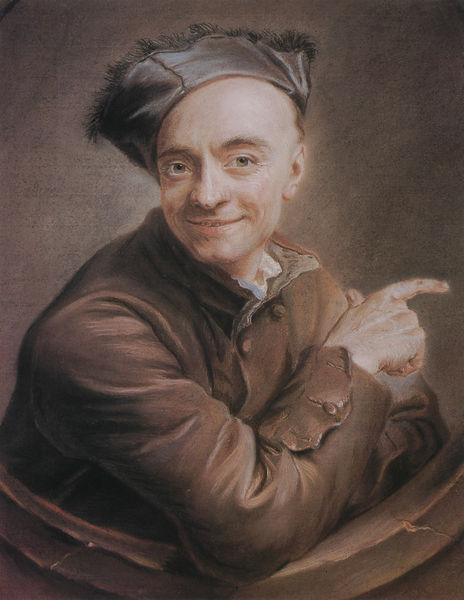
Titel: Autoportrait dit á l'oeil de boeuf, Selbstporträt
Künstler: Maurice Quentin de La Tour
Standort: Genève
Institution: Musée d'Art et d'Histoire
Schlagwörter: blau, dunkel, gemälde, hand, kopf, mann, weiß, grün, braun, ellbogen, finger, grau, hell, hintergrund, hut, licht, mund, nase, ohr, schwarz, stirn, blick, alt, anzug, hemd, jacke, kappe, mütze, wand, arm, augen, barock, falten, federn, gesicht, kragen, pelz, rahmen, ärmel, bild, bildnis, portrait, porträt, öl, brüstung, auge, fransen, mantel, stoff, augenbrauen, kinn, knopf, lippen, ohren, potrait, renaissance, rokoko, schulter, boot, rund, fell, hellblau, kopfbedeckung, lächeln, wangen, bilderrahmen, alter mann, russland, farben, kahl, ölgemälde, zeigefinger, glanz, glatze, geländer, augenbraue, zeigen, knöpfe, oberkörper, selbstporträt, freude, bauer, lachen, uniform, soldat, selbstbildnis, chardin, lustig, halbglatze, beckmann, grinsen, selbstportrait, zähne, halbfigurig, rasiert, schwul, portät, braum, gut, leder, mittelalter, aufgestützt, augenkontakt, fingerzeig, fröhlich, russe, deuten, geöffnet, käppi, armut, krumm, lacht, stechend, lacke, bartlos, handrücken, lachend, zahnlücke, verrutscht, recht, kahlkopf, charakternase, stechende augen, augsen, mann#hut, lächeln#hand, finegr, ausgestreckter finger, zerschrammter stuhl